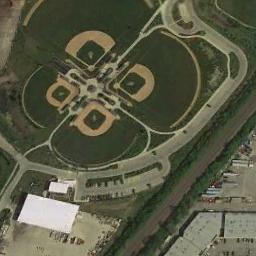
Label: baseball_diamond